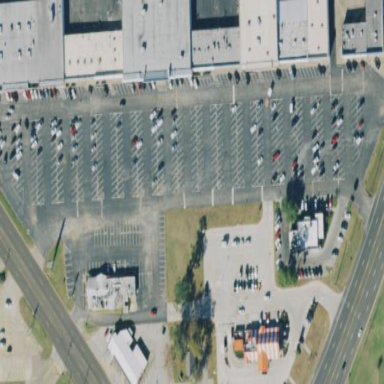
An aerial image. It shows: Parking area on retail landuse.